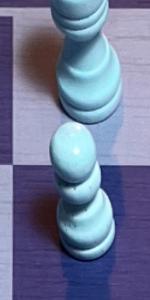
Label: Pawn_White